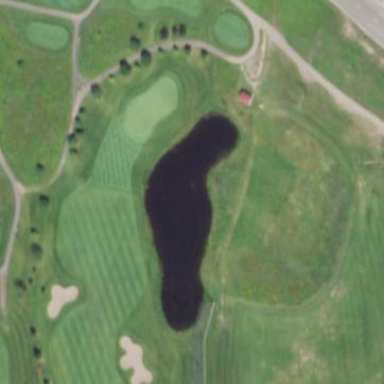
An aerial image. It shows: Picturesque pond acting as water hazard on golf course.